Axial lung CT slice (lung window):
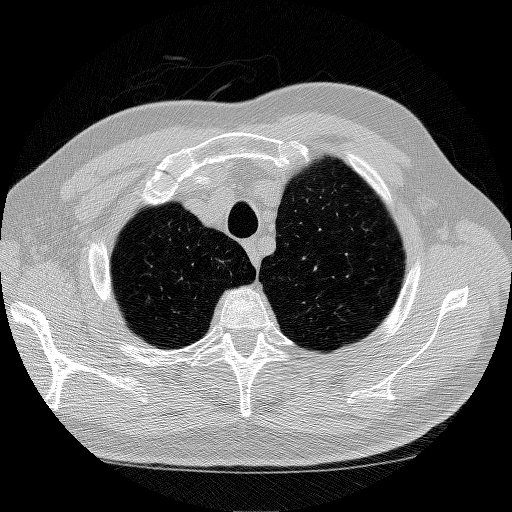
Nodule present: no